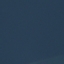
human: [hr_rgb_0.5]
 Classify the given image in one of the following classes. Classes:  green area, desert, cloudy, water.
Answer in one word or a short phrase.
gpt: water